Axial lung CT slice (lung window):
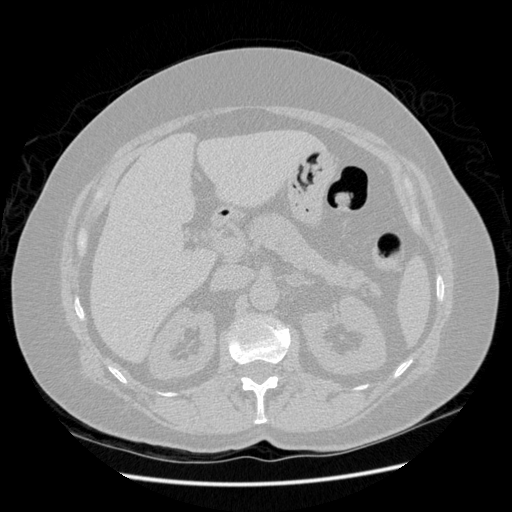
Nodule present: no